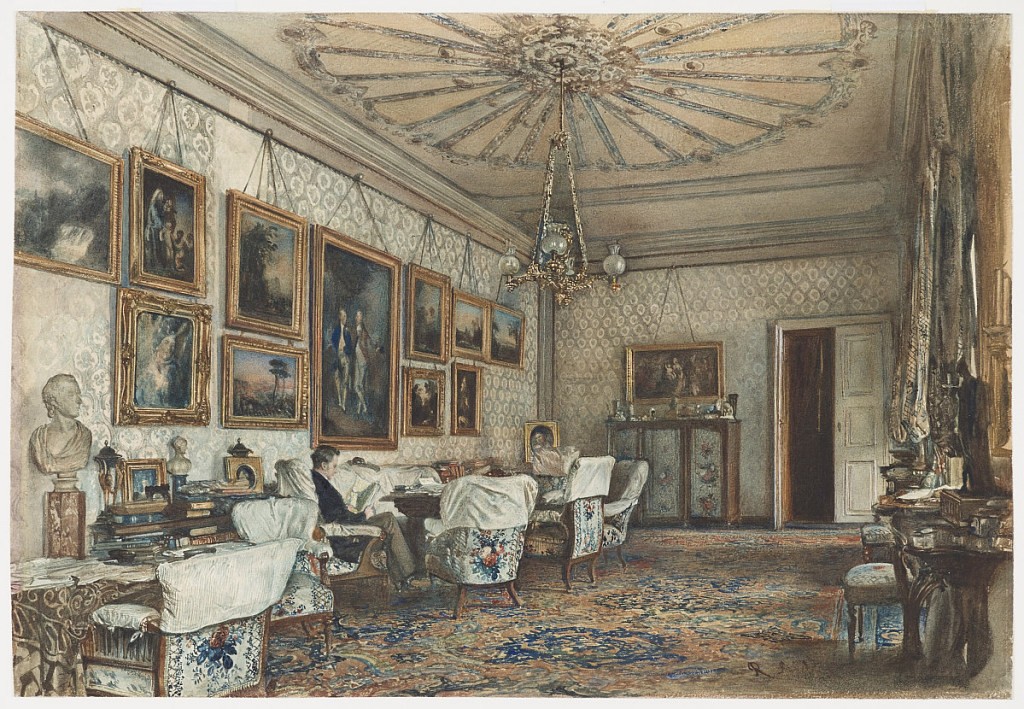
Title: Salon in the Apartment of Count Lanckoronski in Vienna
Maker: Rudolf von Alt, Austrian, 1812 – 1905
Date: possibly 1869
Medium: Brush and watercolor, gouache, graphite on white wove paper
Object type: Drawing
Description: This view depicts the Salon of the Polish nobleman, Count Lanckoronski, who is seated in chair, reading. The walls are hung with paintings by Gainsborough, van Ruisdael, Waldmüller, and Claude.  A collection of antique sculpture, bronzes, glass and porcelain decorates the room.  A Persian carpet covers the floor. The armchairs are upholstered in the Victorian spirit with a floral and trellis design.